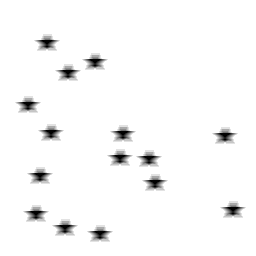
Squares: 0
Triangles: 0
Stars: 15
Total shapes: 15